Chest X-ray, AP view. Patient: 32 years old, sex M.
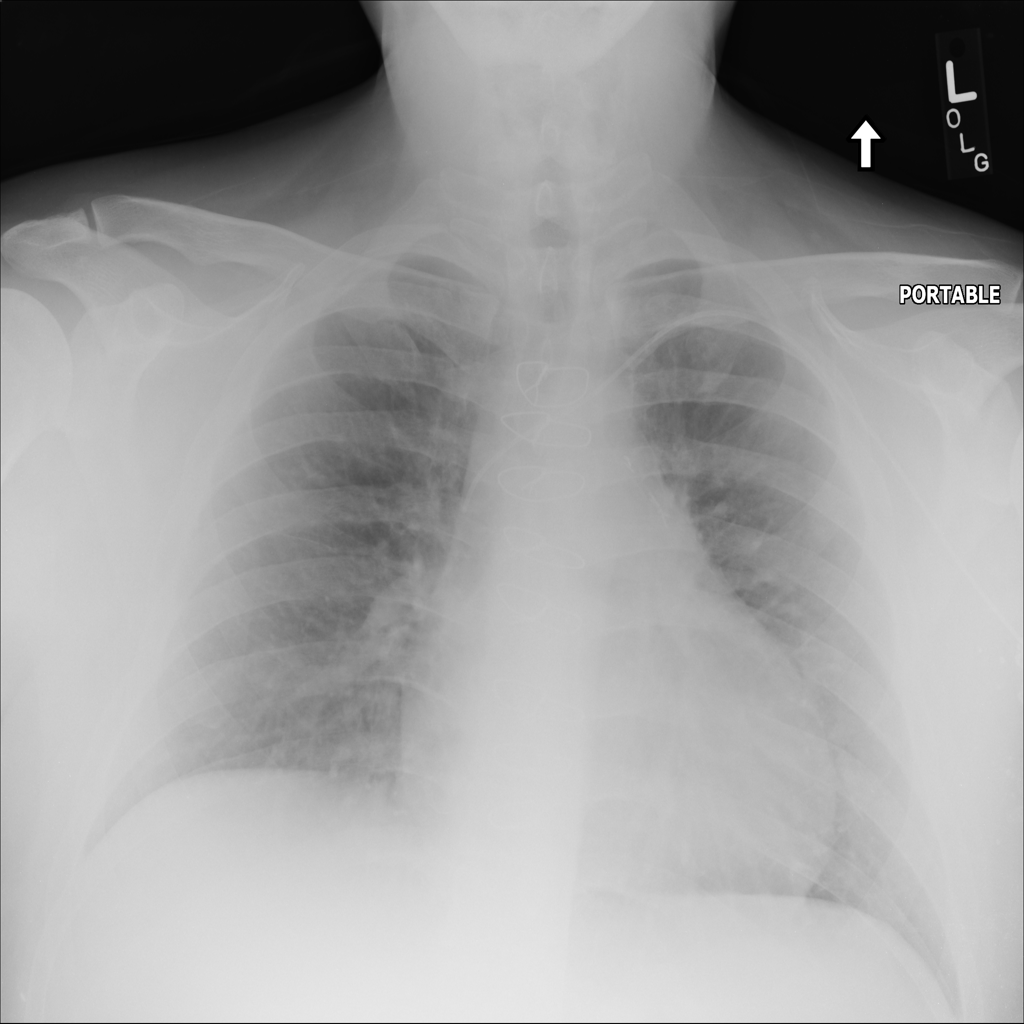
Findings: No Finding